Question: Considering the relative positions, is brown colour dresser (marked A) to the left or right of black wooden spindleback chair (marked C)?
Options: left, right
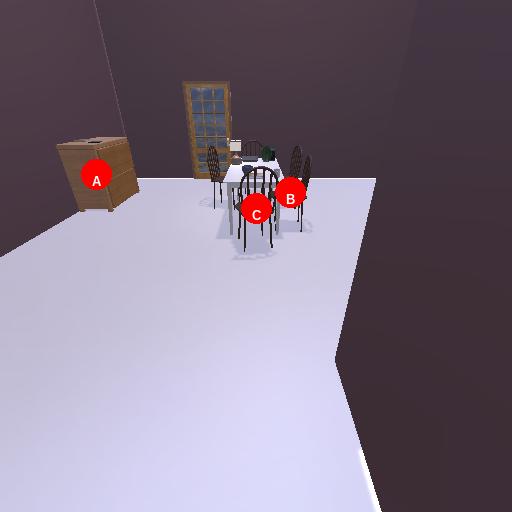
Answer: left